Interaction volume radius: 5 \u00c5
Interaction volume height: 25 \u00c5
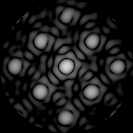
Disorder parameter: 0.1151